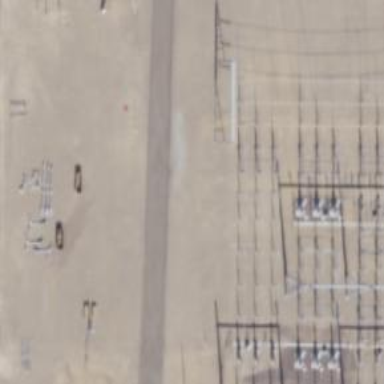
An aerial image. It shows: Switch for power supply.